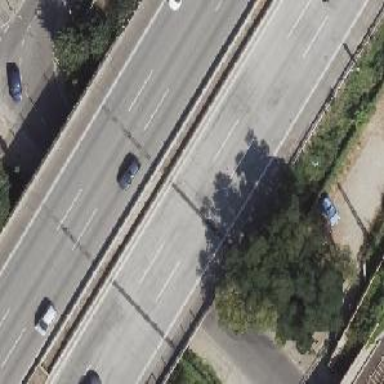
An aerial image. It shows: Motorway bridge.